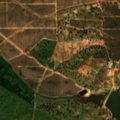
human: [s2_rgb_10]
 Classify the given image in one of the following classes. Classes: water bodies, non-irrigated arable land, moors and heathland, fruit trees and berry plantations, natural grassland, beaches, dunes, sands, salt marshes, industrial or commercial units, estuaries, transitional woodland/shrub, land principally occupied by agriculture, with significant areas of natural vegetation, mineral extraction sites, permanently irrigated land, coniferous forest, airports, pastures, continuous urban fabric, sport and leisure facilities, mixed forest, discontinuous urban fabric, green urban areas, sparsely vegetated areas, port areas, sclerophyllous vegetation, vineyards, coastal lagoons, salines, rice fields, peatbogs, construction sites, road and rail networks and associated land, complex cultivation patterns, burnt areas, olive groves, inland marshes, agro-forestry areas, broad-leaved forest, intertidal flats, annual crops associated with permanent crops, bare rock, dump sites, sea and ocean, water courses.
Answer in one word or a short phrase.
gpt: non-irrigated arable land, olive groves, complex cultivation patterns, agro-forestry areas, water bodies